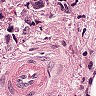
Metastatic tissue present: yes